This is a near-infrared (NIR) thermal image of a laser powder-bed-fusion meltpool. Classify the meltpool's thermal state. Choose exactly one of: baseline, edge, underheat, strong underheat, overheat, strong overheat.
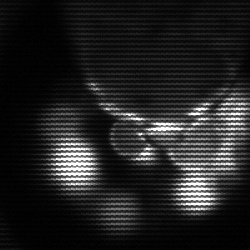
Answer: baseline